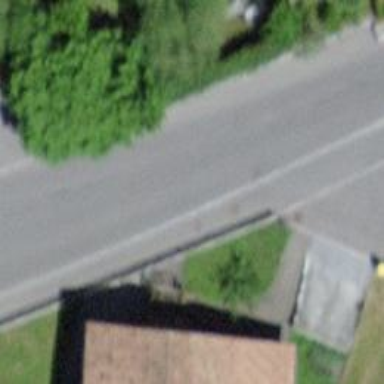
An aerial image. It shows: Bus stop with designated public transport stop position.